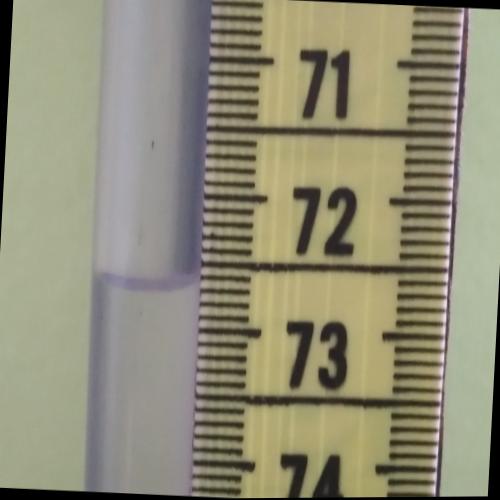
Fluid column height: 72.7 cm